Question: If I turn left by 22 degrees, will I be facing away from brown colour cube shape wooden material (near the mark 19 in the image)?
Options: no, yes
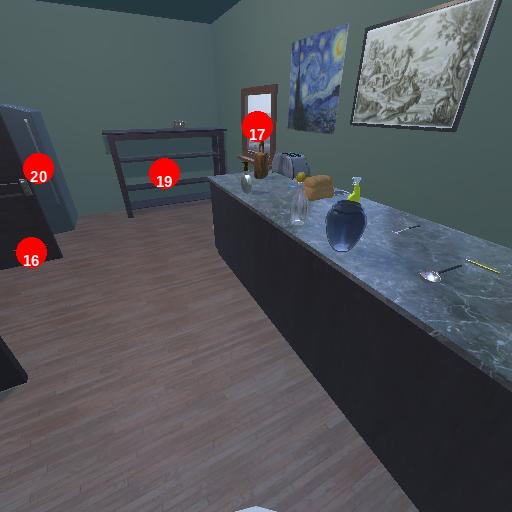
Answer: no